Field crop: maize
Growth stage: 2
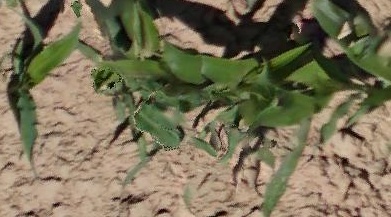
Species: maize